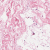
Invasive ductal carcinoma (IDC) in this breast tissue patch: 0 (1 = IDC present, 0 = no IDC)